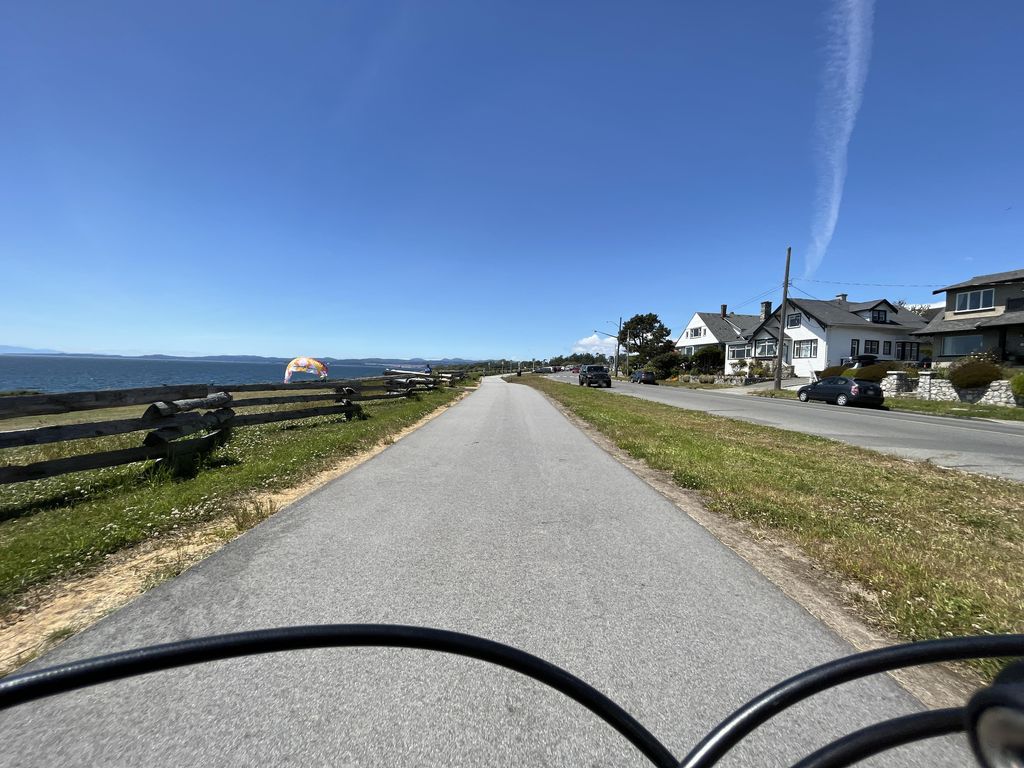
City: victoria